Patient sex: M
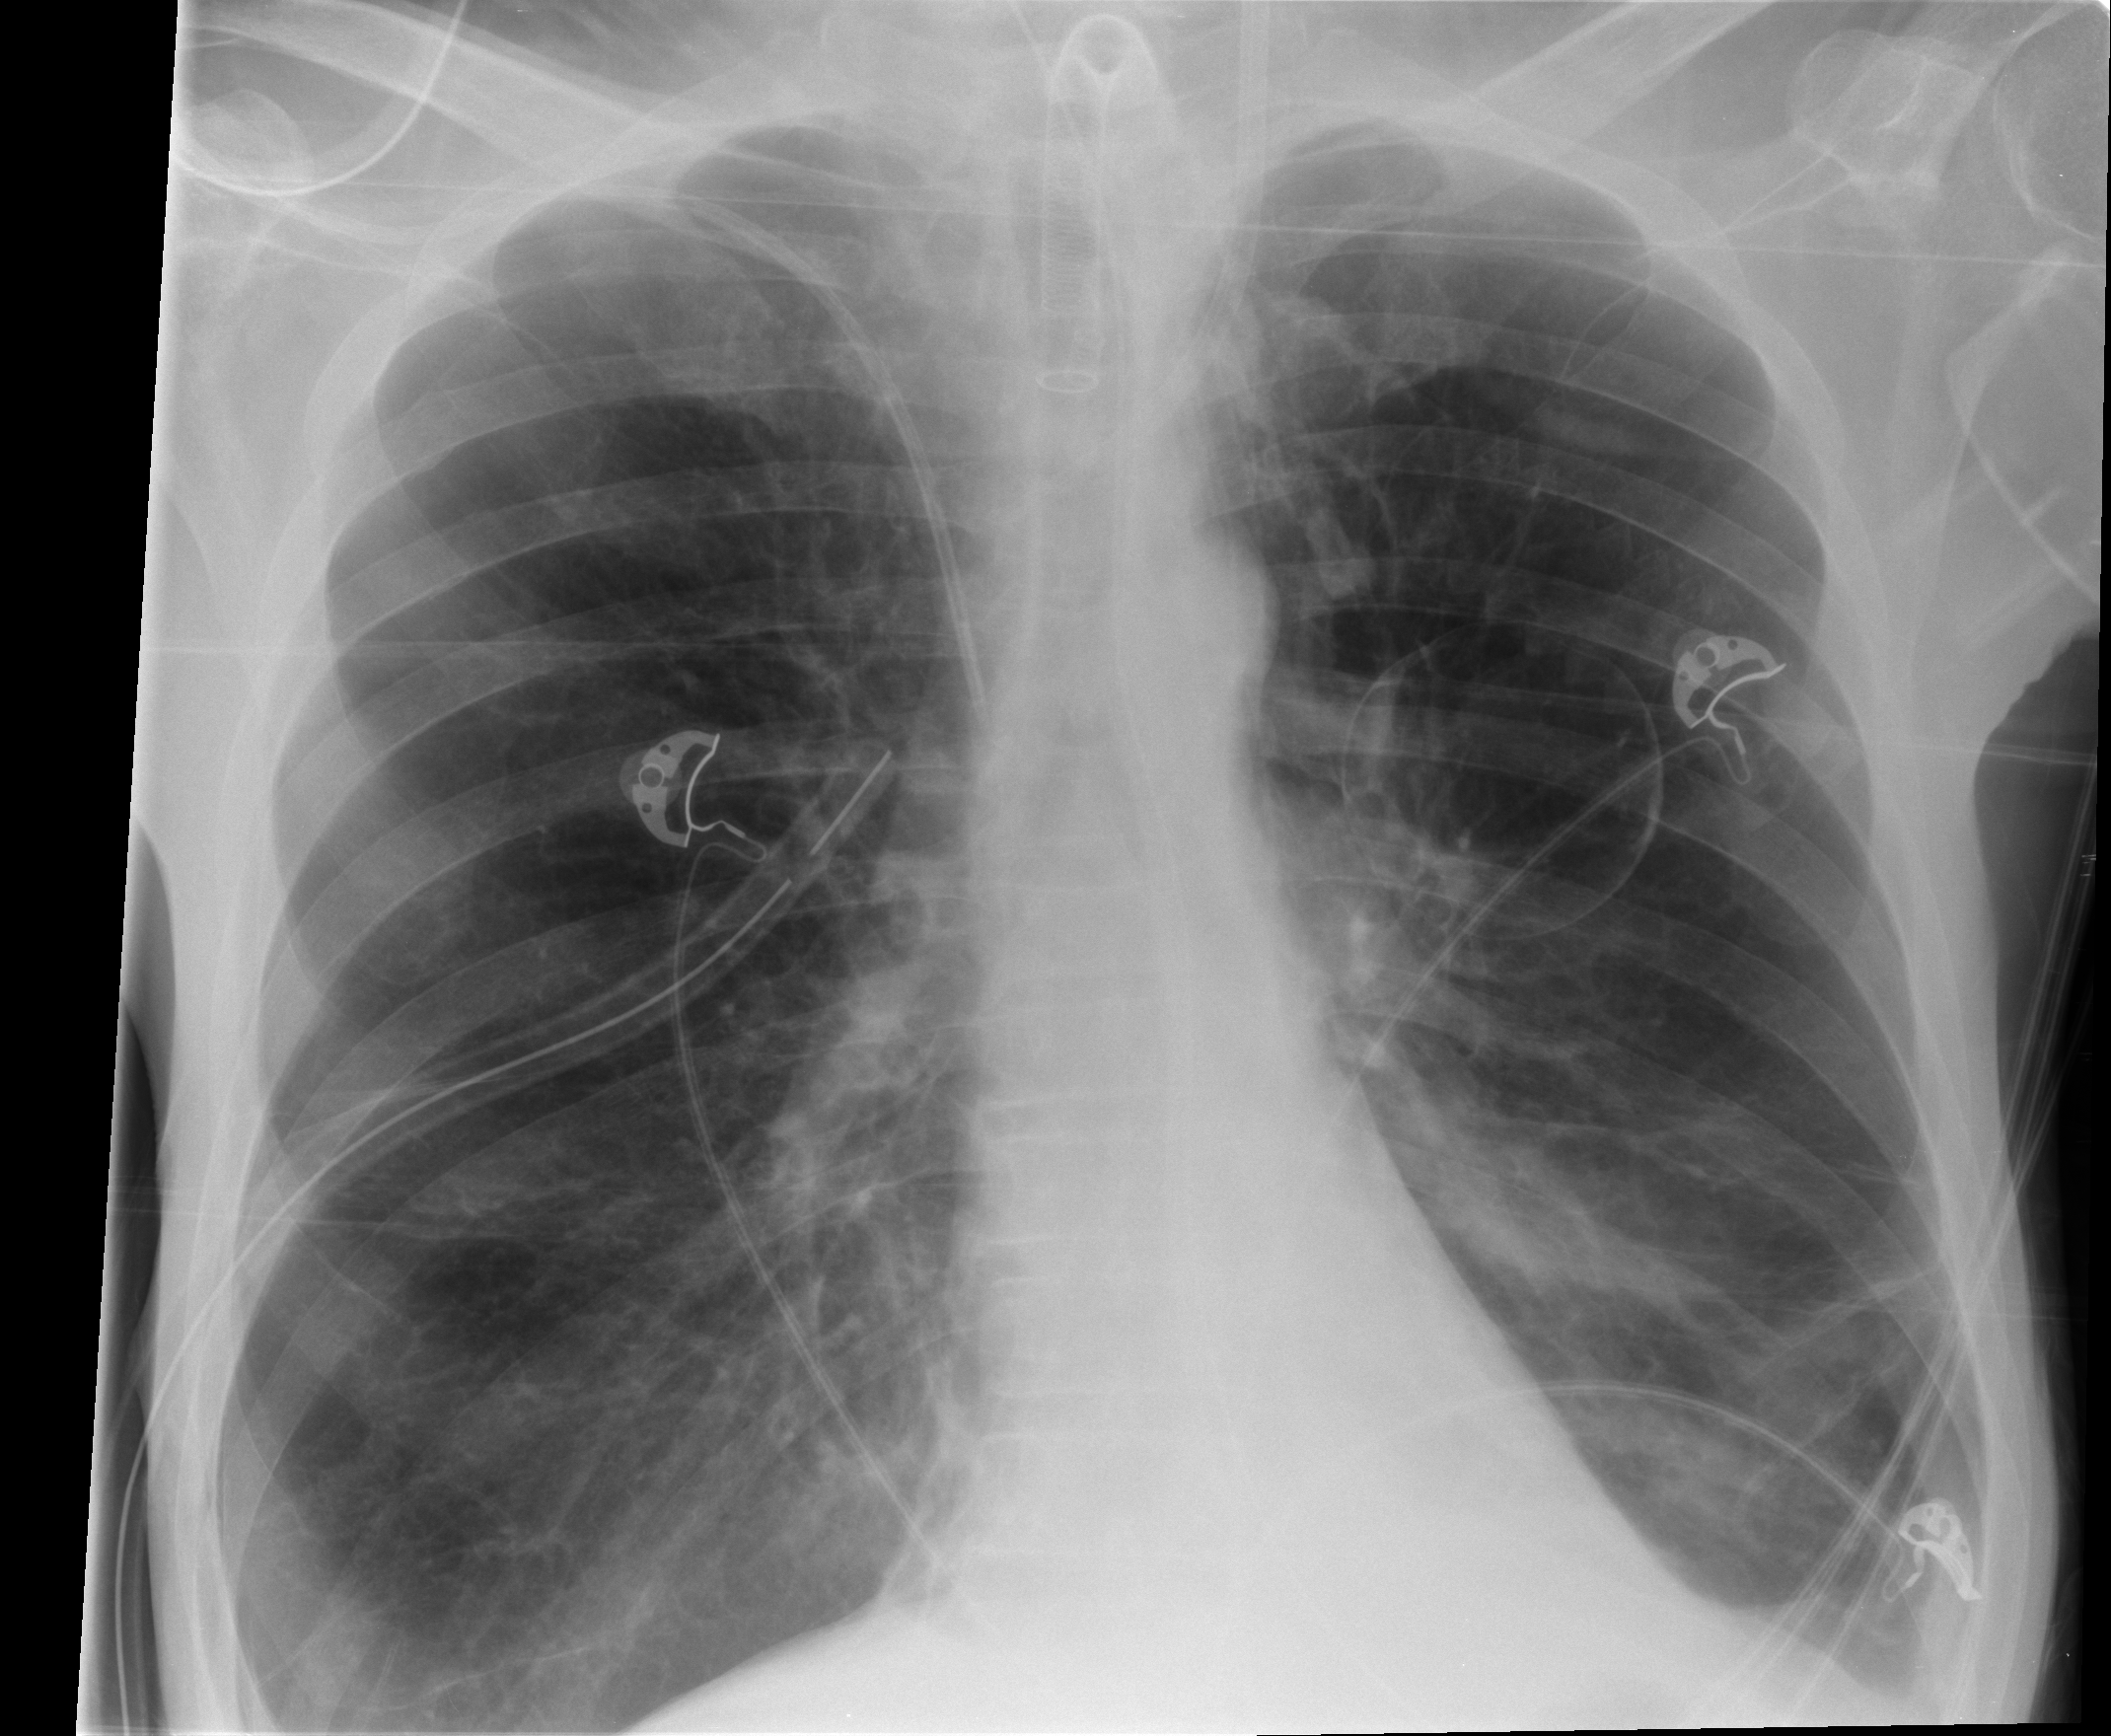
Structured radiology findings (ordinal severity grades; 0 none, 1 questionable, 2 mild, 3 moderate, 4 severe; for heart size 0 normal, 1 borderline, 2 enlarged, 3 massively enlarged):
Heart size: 0
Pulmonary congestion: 0
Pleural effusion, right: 0
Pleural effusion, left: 0
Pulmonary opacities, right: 1
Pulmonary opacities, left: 2
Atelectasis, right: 0
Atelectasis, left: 2